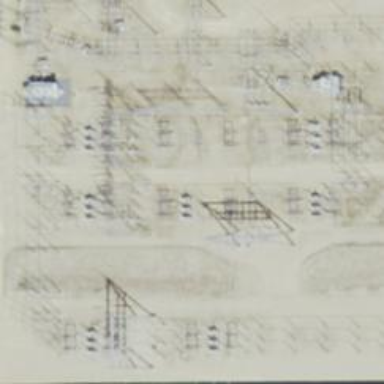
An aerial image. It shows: Switch used for power control.